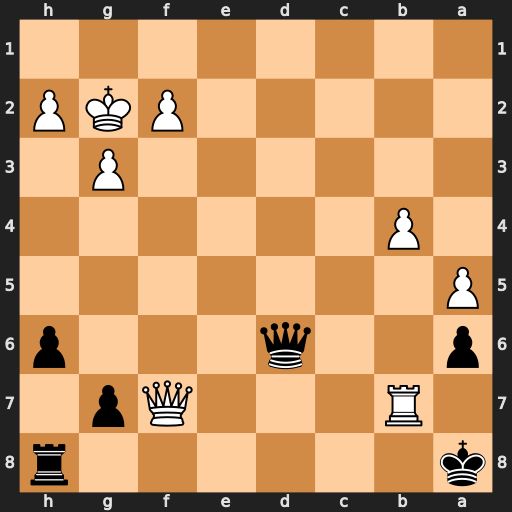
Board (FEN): k6r/1R3Qp1/p2q3p/P7/1P6/6P1/5PKP/8
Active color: b
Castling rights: -
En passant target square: -
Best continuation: Qc6+ Kh3 Qxb7